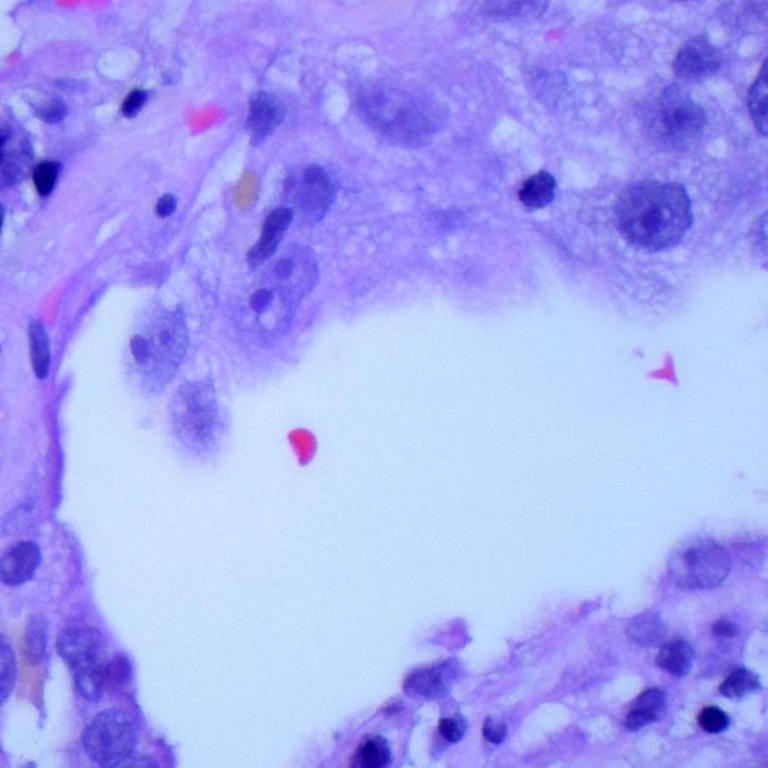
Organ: lung
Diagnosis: adenocarcinomas